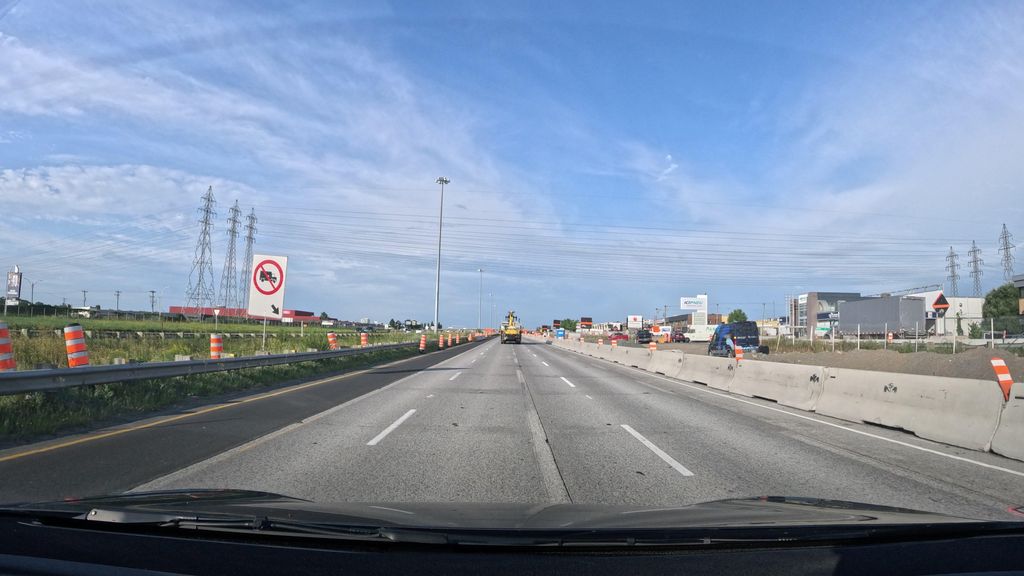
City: montreal